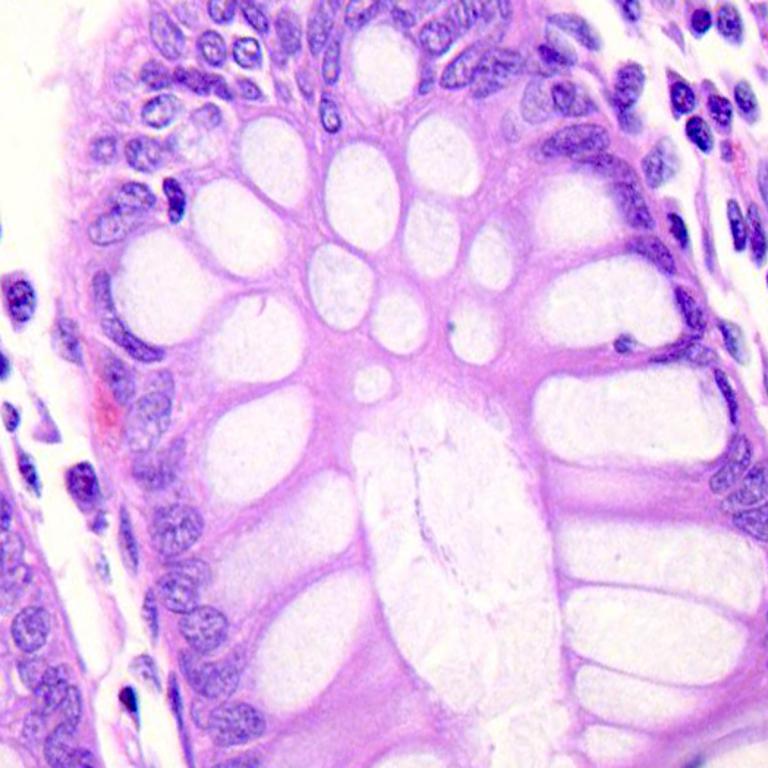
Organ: colon
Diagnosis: benign